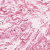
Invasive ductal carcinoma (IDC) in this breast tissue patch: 0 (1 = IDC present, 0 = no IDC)